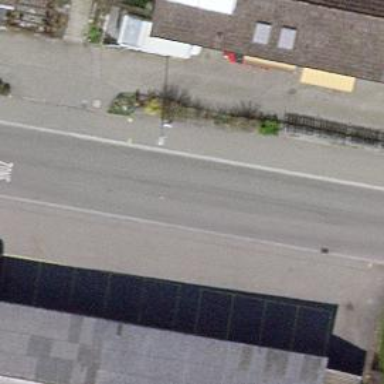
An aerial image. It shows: Bus stop with platform for public transport.